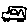
Label: car